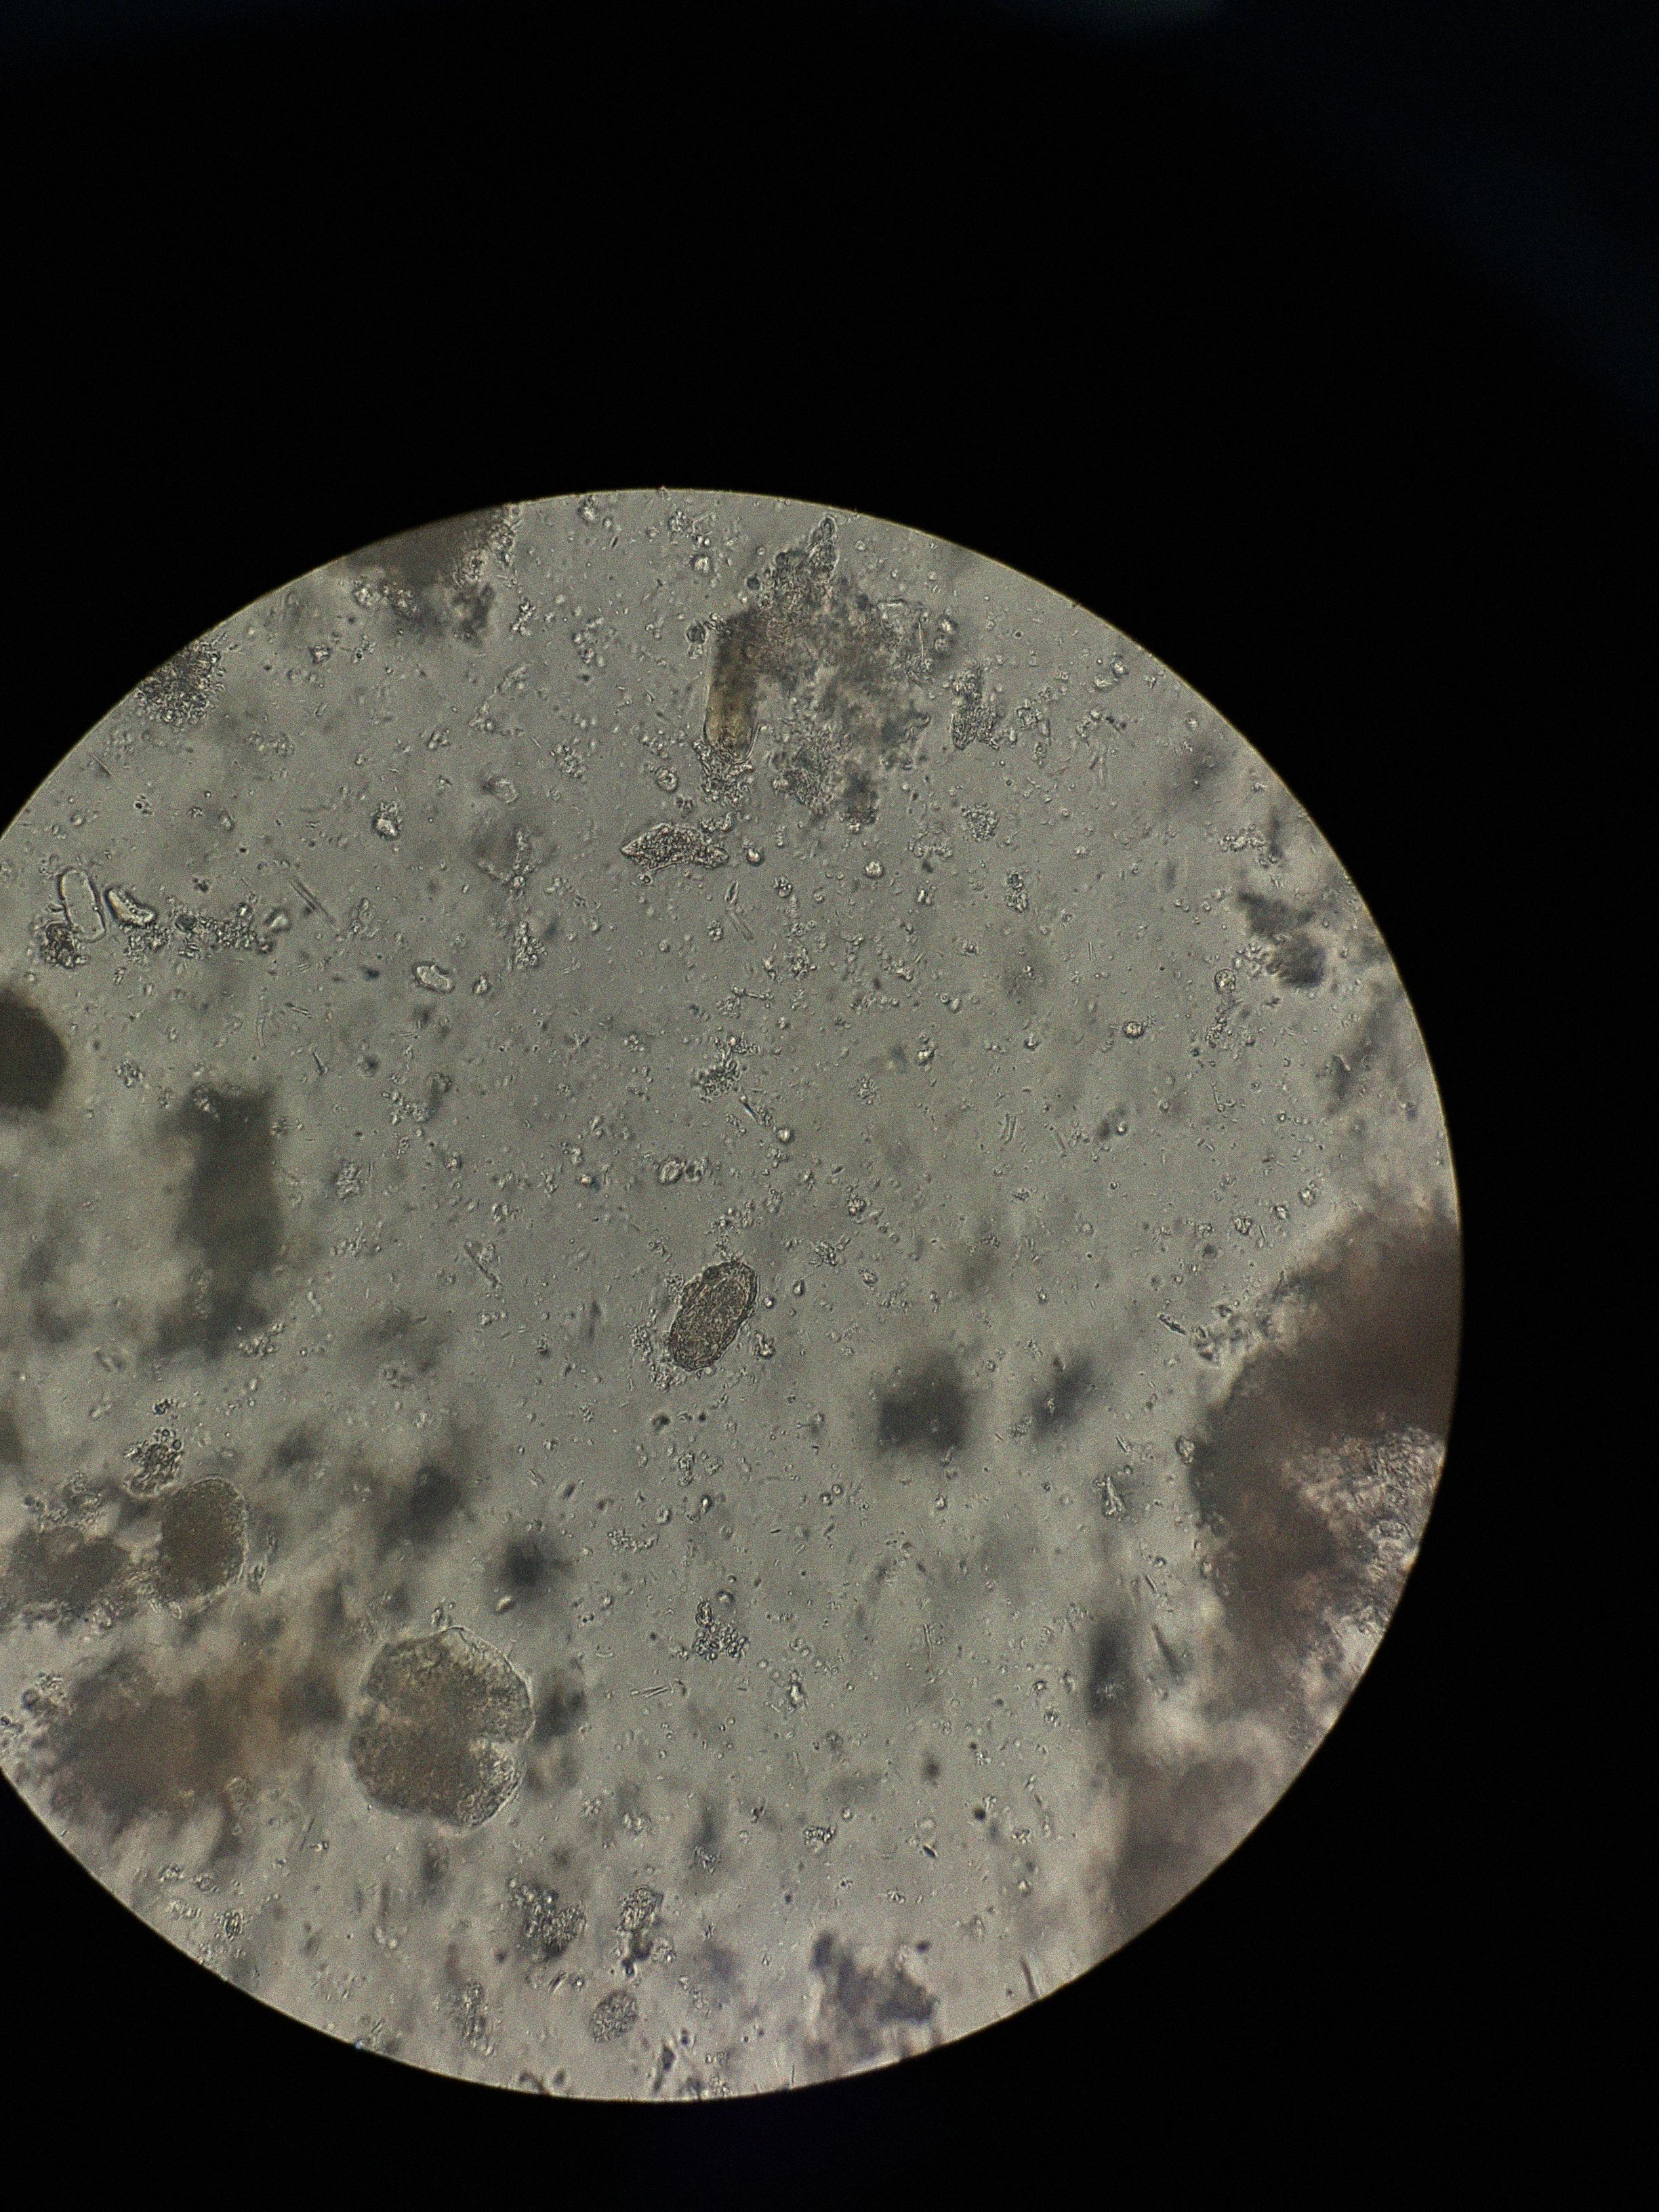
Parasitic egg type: Capillaria philippinensis